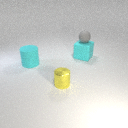
small yellow metal cylinder in front of large cyan rubber cube